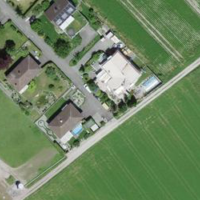
EUNIS habitat code: 52
Species observed at this site:
Plantago lanceolata